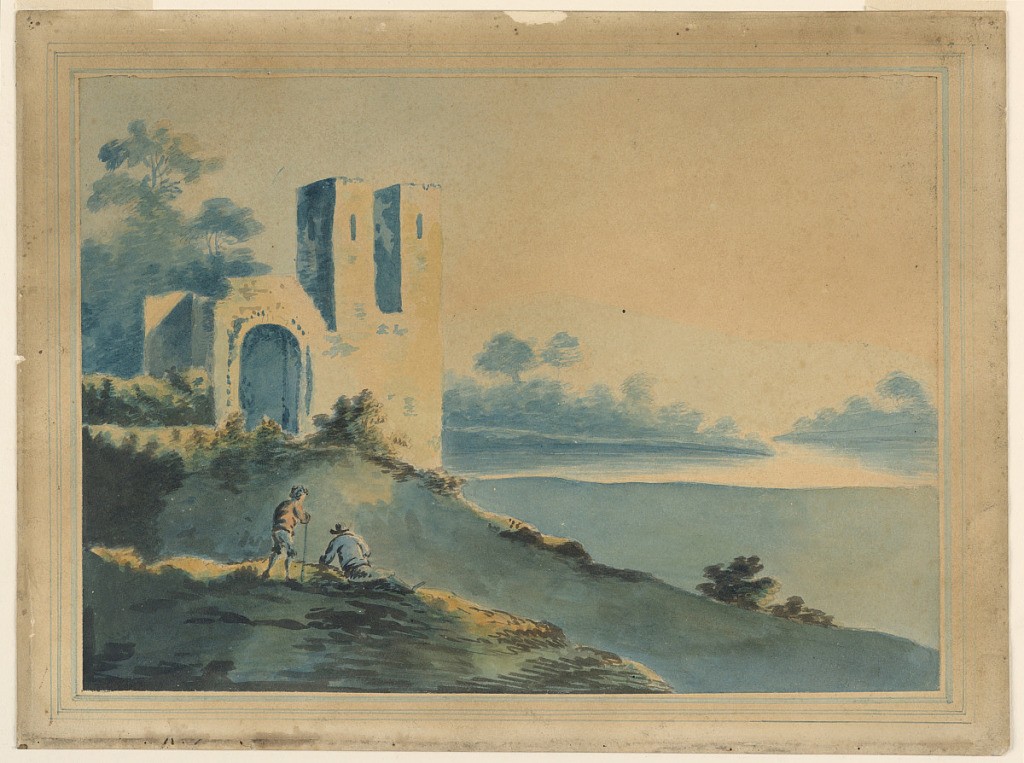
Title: English Landscape
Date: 18th century
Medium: Brush and watercolor on paper
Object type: Drawing
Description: English landscape